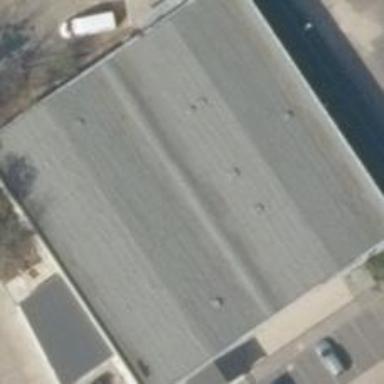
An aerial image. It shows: Furniture shop.